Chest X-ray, AP view. Patient: 48 years old, sex M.
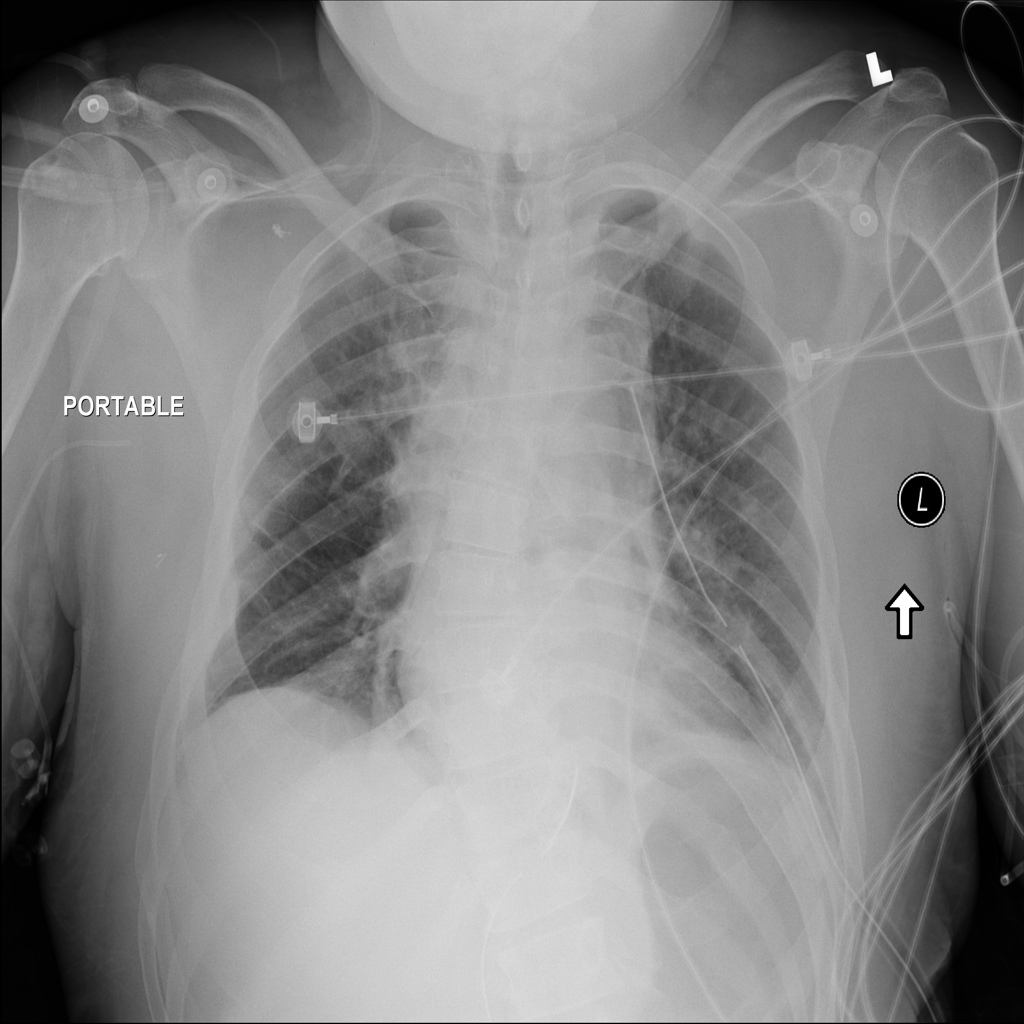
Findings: No Finding